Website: crate-barrel
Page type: billing-address
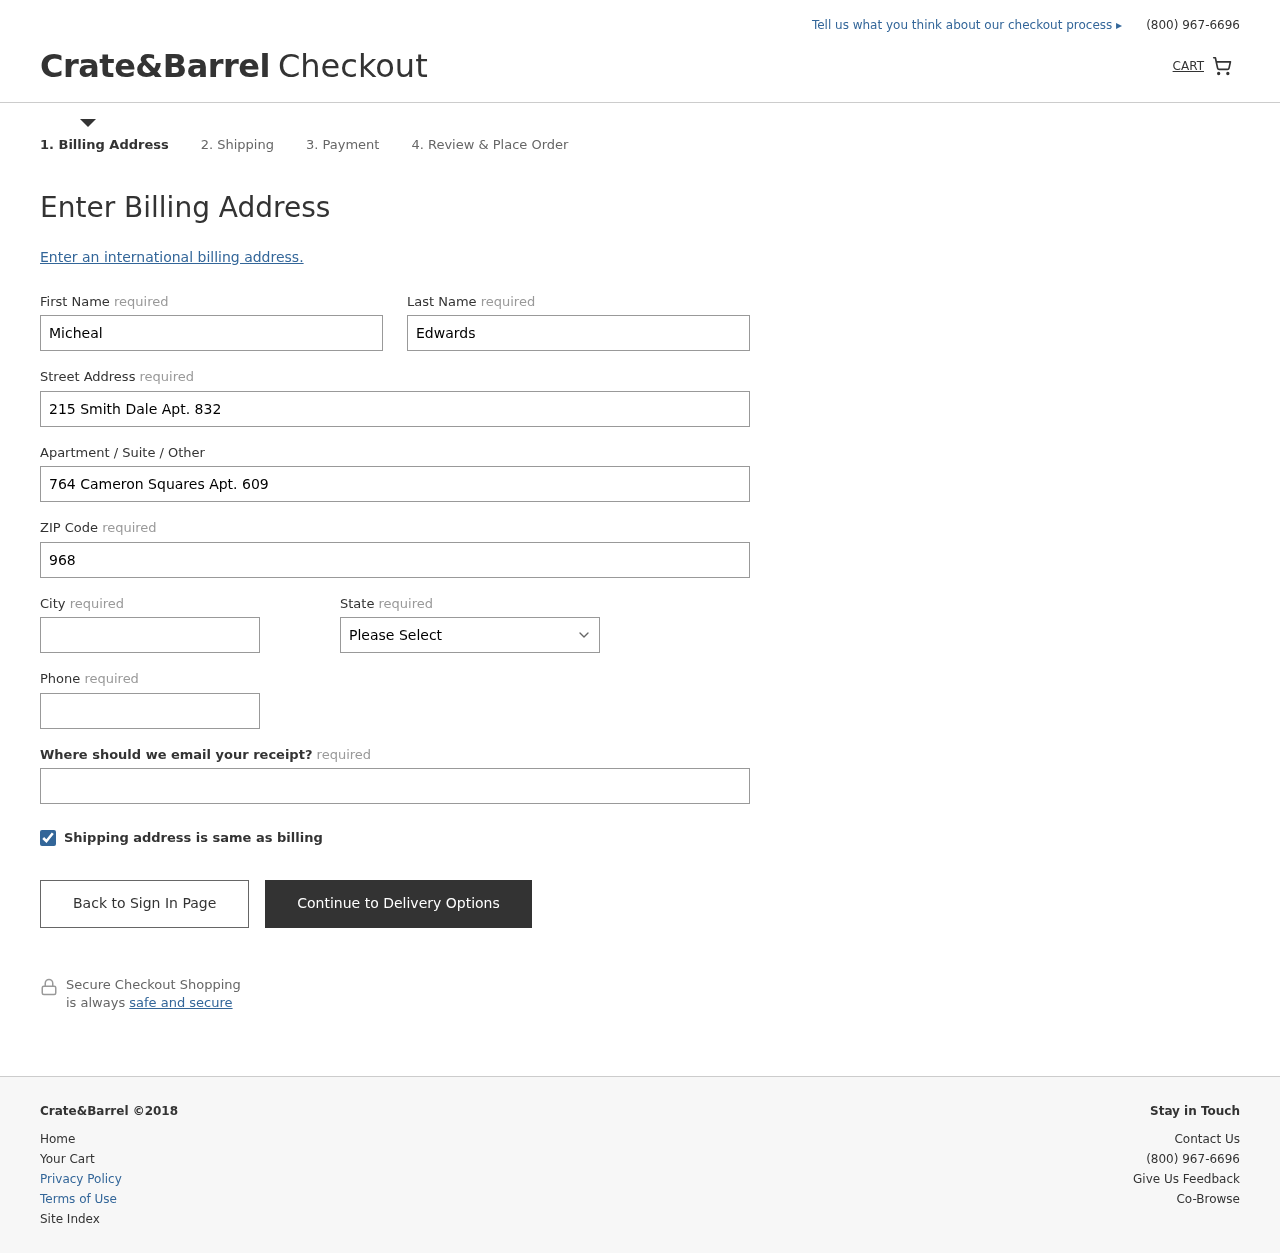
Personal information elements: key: PII_STATE
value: Minnesota
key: PII_FIRSTNAME
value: Micheal
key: PII_LASTNAME
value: Edwards
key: PII_STREET
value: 215 Smith Dale Apt. 832
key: PII_STREET2
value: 764 Cameron Squares Apt. 609
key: PII_POSTCODE
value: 96857
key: PII_CITY
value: Butlermouth
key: PII_PHONE
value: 8903562190
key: PII_EMAIL
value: medwards@hotmail.com